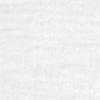
Label: no_change